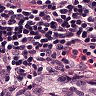
Metastatic tissue present: yes